Field crop: maize
Growth stage: 1
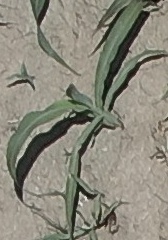
Species: sorghum